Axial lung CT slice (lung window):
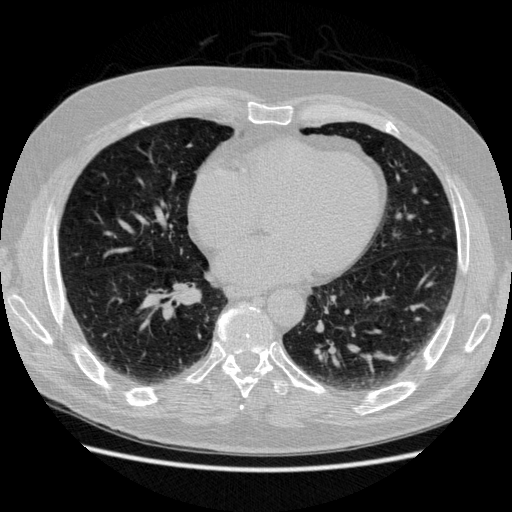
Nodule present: no